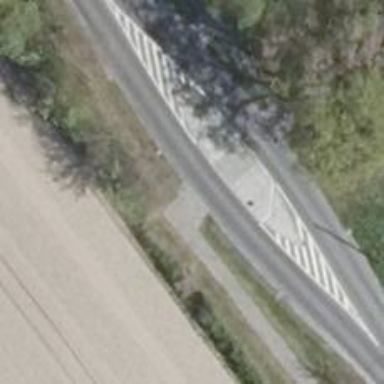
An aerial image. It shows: Asphalt path with cycle track.